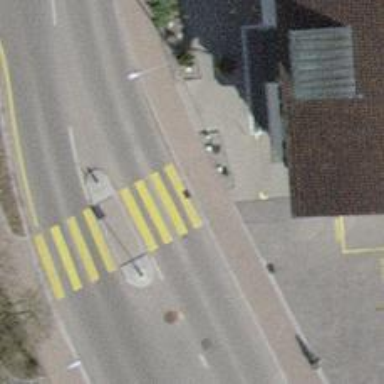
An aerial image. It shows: Kerb barrier.